Question: I finished the English version of my application and now I am working on the Arabic localization. Arabic is a right-to-left language, so I need to adjust a lot of things in my layout, including my spinner display.
When I choose an item from the spinner selection menu, I see the following,

As you can see "Allergy" is aligned to the left and on top of the spinner arrow. I need it to be aligned to the right.
The Arabic webservices aren't finished yet, that's why the data in the image is still in English.
'''
Spinner mSpecialtySpinner = (Spinner) findViewById(R.id.specialty_appointment_spinner);
ArrayAdapter<Specialty> adapter = new ArrayAdapter<Specialty>(AppointmentReservationActivity.this,android.R.layout.simple_spinner_item, specialities);
adapter.setDropDownViewResource(R.layout.spinner_item);
mSpecialtySpinner.setAdapter(adapter);
'''
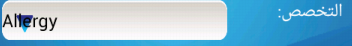
Answer: Well you can have another layout for Spinner and pass it to 'ArrayAdapter's' constructor.
make an xml file naming 'spinner_layout.xml' in layout like this:
'''
<?xml version="1.0" encoding="utf-8"?>
<TextView xmlns:android="http://schemas.android.com/apk/res/android"
android:id="@android:id/text1"
android:layout_height="?android:attr/listPreferredItemHeight"
android:layout_width="fill_parent"
android:textSize="20sp"
android:paddingLeft="6dip"
android:paddingRight="6dip"
android:gravity="right"
/>
'''
and now pass it in 'ArrayAdapter's' constructor like this:
'''
new ArrayAdapter<String>(this,R.layout.spinner_layout,conversionsadd);
'''
Please remember:
what we have provided as 'R.layout.spinner_layout' in 'ArrayAdapter' constructor is layout of Spinner. and what we will provide as 'setDropdownView()' is Spinner item (drop down item).
You can have a look at my another relative answer <URL>